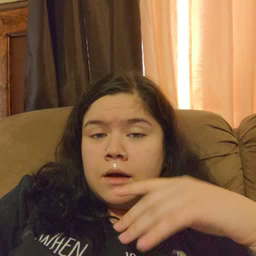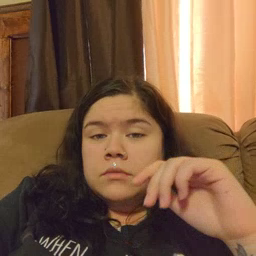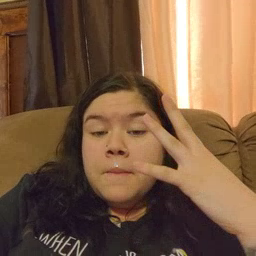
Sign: mad